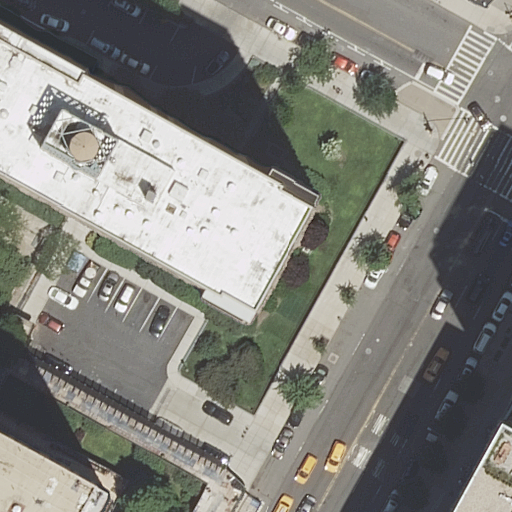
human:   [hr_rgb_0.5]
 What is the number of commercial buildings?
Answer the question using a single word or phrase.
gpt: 0

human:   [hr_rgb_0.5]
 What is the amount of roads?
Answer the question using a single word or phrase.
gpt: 2

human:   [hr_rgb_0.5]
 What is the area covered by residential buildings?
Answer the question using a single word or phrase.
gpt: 2014m2

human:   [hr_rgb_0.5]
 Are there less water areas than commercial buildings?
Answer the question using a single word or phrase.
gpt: no

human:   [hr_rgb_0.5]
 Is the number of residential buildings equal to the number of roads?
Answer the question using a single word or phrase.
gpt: no

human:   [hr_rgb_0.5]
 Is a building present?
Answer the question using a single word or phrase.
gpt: yes

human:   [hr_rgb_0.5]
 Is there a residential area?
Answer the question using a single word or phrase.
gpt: yes

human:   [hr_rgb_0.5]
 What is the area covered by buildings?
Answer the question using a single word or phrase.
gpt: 2014m2

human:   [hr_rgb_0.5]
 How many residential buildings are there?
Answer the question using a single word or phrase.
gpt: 4

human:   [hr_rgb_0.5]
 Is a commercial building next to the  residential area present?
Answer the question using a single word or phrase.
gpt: no

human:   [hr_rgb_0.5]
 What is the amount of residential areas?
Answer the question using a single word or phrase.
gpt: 1

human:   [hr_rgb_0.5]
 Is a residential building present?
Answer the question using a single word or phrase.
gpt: yes

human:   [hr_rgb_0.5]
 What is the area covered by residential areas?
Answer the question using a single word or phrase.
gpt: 6602m2

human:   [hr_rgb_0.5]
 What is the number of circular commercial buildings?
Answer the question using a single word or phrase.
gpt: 0

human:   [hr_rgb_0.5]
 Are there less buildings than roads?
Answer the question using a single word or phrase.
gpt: no

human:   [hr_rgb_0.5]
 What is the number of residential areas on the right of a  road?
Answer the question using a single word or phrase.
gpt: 0

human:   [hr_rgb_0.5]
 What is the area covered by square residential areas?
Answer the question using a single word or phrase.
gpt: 0m2

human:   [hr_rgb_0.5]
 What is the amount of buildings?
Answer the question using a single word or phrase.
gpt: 4

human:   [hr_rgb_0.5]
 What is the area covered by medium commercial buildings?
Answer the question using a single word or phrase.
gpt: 0m2

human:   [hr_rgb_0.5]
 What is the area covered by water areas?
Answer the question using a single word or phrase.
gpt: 0m2

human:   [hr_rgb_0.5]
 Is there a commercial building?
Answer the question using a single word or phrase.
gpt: no

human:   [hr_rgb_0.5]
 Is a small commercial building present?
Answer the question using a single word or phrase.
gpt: no

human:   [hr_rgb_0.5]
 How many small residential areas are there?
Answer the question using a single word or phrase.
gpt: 0

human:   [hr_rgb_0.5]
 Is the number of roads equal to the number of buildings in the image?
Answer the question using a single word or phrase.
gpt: no

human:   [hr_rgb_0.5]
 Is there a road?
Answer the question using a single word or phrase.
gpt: yes

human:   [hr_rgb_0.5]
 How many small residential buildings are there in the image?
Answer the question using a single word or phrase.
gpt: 1

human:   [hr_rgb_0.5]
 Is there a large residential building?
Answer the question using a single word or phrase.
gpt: yes

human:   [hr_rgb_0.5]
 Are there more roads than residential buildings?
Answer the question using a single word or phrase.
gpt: no

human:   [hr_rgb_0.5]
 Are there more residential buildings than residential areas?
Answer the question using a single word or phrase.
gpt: yes

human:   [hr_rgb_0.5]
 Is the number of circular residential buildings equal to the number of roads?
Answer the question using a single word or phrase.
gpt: no

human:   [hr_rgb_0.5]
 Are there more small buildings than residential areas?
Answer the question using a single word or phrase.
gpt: no

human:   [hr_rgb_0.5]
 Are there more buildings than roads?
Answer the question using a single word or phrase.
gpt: yes

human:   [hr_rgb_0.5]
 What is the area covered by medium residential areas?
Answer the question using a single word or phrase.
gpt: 0m2

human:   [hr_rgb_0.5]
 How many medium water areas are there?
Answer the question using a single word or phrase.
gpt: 0

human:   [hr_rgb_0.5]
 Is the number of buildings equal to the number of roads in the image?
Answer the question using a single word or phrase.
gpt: no

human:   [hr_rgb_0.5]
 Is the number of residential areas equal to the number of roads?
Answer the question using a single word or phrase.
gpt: no

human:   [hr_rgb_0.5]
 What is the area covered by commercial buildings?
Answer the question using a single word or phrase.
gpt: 0m2

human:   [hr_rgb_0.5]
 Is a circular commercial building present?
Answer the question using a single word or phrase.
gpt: no

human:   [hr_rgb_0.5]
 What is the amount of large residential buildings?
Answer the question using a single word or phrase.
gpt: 1

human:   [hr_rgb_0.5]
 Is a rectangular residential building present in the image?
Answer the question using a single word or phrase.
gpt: yes

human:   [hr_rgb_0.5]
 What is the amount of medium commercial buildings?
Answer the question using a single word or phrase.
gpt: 0

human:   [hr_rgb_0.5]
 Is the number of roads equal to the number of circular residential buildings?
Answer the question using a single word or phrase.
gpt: no

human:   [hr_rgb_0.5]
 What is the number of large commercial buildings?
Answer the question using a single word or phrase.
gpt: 0

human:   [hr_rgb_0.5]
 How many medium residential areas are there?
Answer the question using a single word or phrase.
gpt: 0

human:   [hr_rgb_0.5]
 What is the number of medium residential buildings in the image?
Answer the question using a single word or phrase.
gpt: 2

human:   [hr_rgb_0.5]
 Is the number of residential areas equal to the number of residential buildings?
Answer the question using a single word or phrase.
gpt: no

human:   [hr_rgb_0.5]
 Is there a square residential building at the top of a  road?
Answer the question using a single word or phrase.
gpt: no

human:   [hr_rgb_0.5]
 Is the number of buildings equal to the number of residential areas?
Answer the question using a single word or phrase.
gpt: no

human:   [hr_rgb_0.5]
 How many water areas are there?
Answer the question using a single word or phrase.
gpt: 0

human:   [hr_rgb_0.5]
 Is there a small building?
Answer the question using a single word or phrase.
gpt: yes

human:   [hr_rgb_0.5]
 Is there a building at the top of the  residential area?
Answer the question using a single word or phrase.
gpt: yes

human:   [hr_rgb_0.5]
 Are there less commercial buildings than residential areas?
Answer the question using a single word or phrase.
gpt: yes

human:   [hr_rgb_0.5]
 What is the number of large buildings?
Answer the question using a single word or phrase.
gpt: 1

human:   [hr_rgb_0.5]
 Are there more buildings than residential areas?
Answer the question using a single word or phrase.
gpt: yes

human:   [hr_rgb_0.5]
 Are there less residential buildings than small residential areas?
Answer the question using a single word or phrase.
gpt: no

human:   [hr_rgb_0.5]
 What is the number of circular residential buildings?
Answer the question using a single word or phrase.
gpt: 0

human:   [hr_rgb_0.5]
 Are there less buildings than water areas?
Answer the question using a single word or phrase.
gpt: no

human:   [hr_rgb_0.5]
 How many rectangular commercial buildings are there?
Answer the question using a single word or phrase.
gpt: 0

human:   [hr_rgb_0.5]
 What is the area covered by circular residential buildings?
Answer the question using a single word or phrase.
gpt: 0m2

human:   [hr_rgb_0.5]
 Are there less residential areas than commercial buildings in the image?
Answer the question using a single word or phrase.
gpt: no

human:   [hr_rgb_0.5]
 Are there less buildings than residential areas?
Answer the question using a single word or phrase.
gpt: no

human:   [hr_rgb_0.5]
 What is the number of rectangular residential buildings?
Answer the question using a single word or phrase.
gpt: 3

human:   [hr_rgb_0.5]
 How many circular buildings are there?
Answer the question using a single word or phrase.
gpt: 0

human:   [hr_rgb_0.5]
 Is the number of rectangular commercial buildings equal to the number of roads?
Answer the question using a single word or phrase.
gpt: no